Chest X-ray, AP view. Patient: 32 years old, sex F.
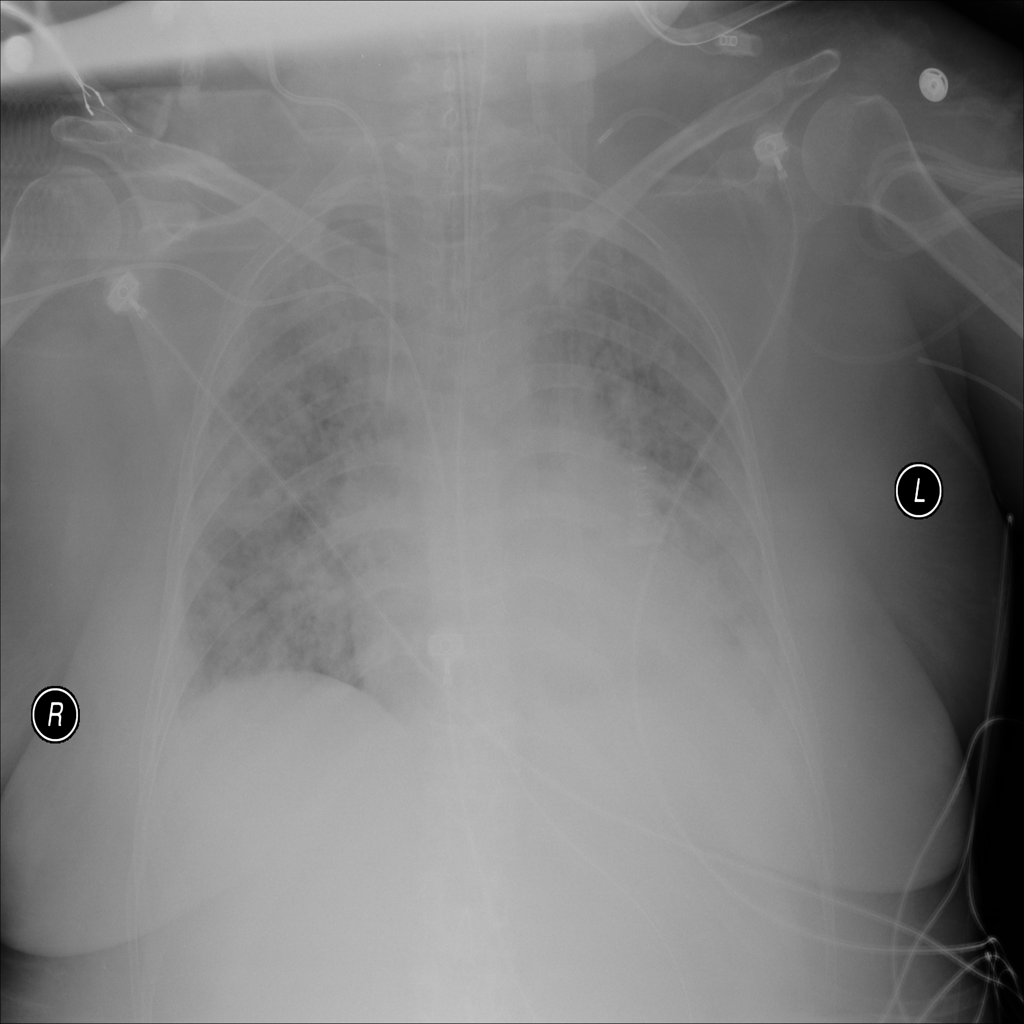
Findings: Edema